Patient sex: M
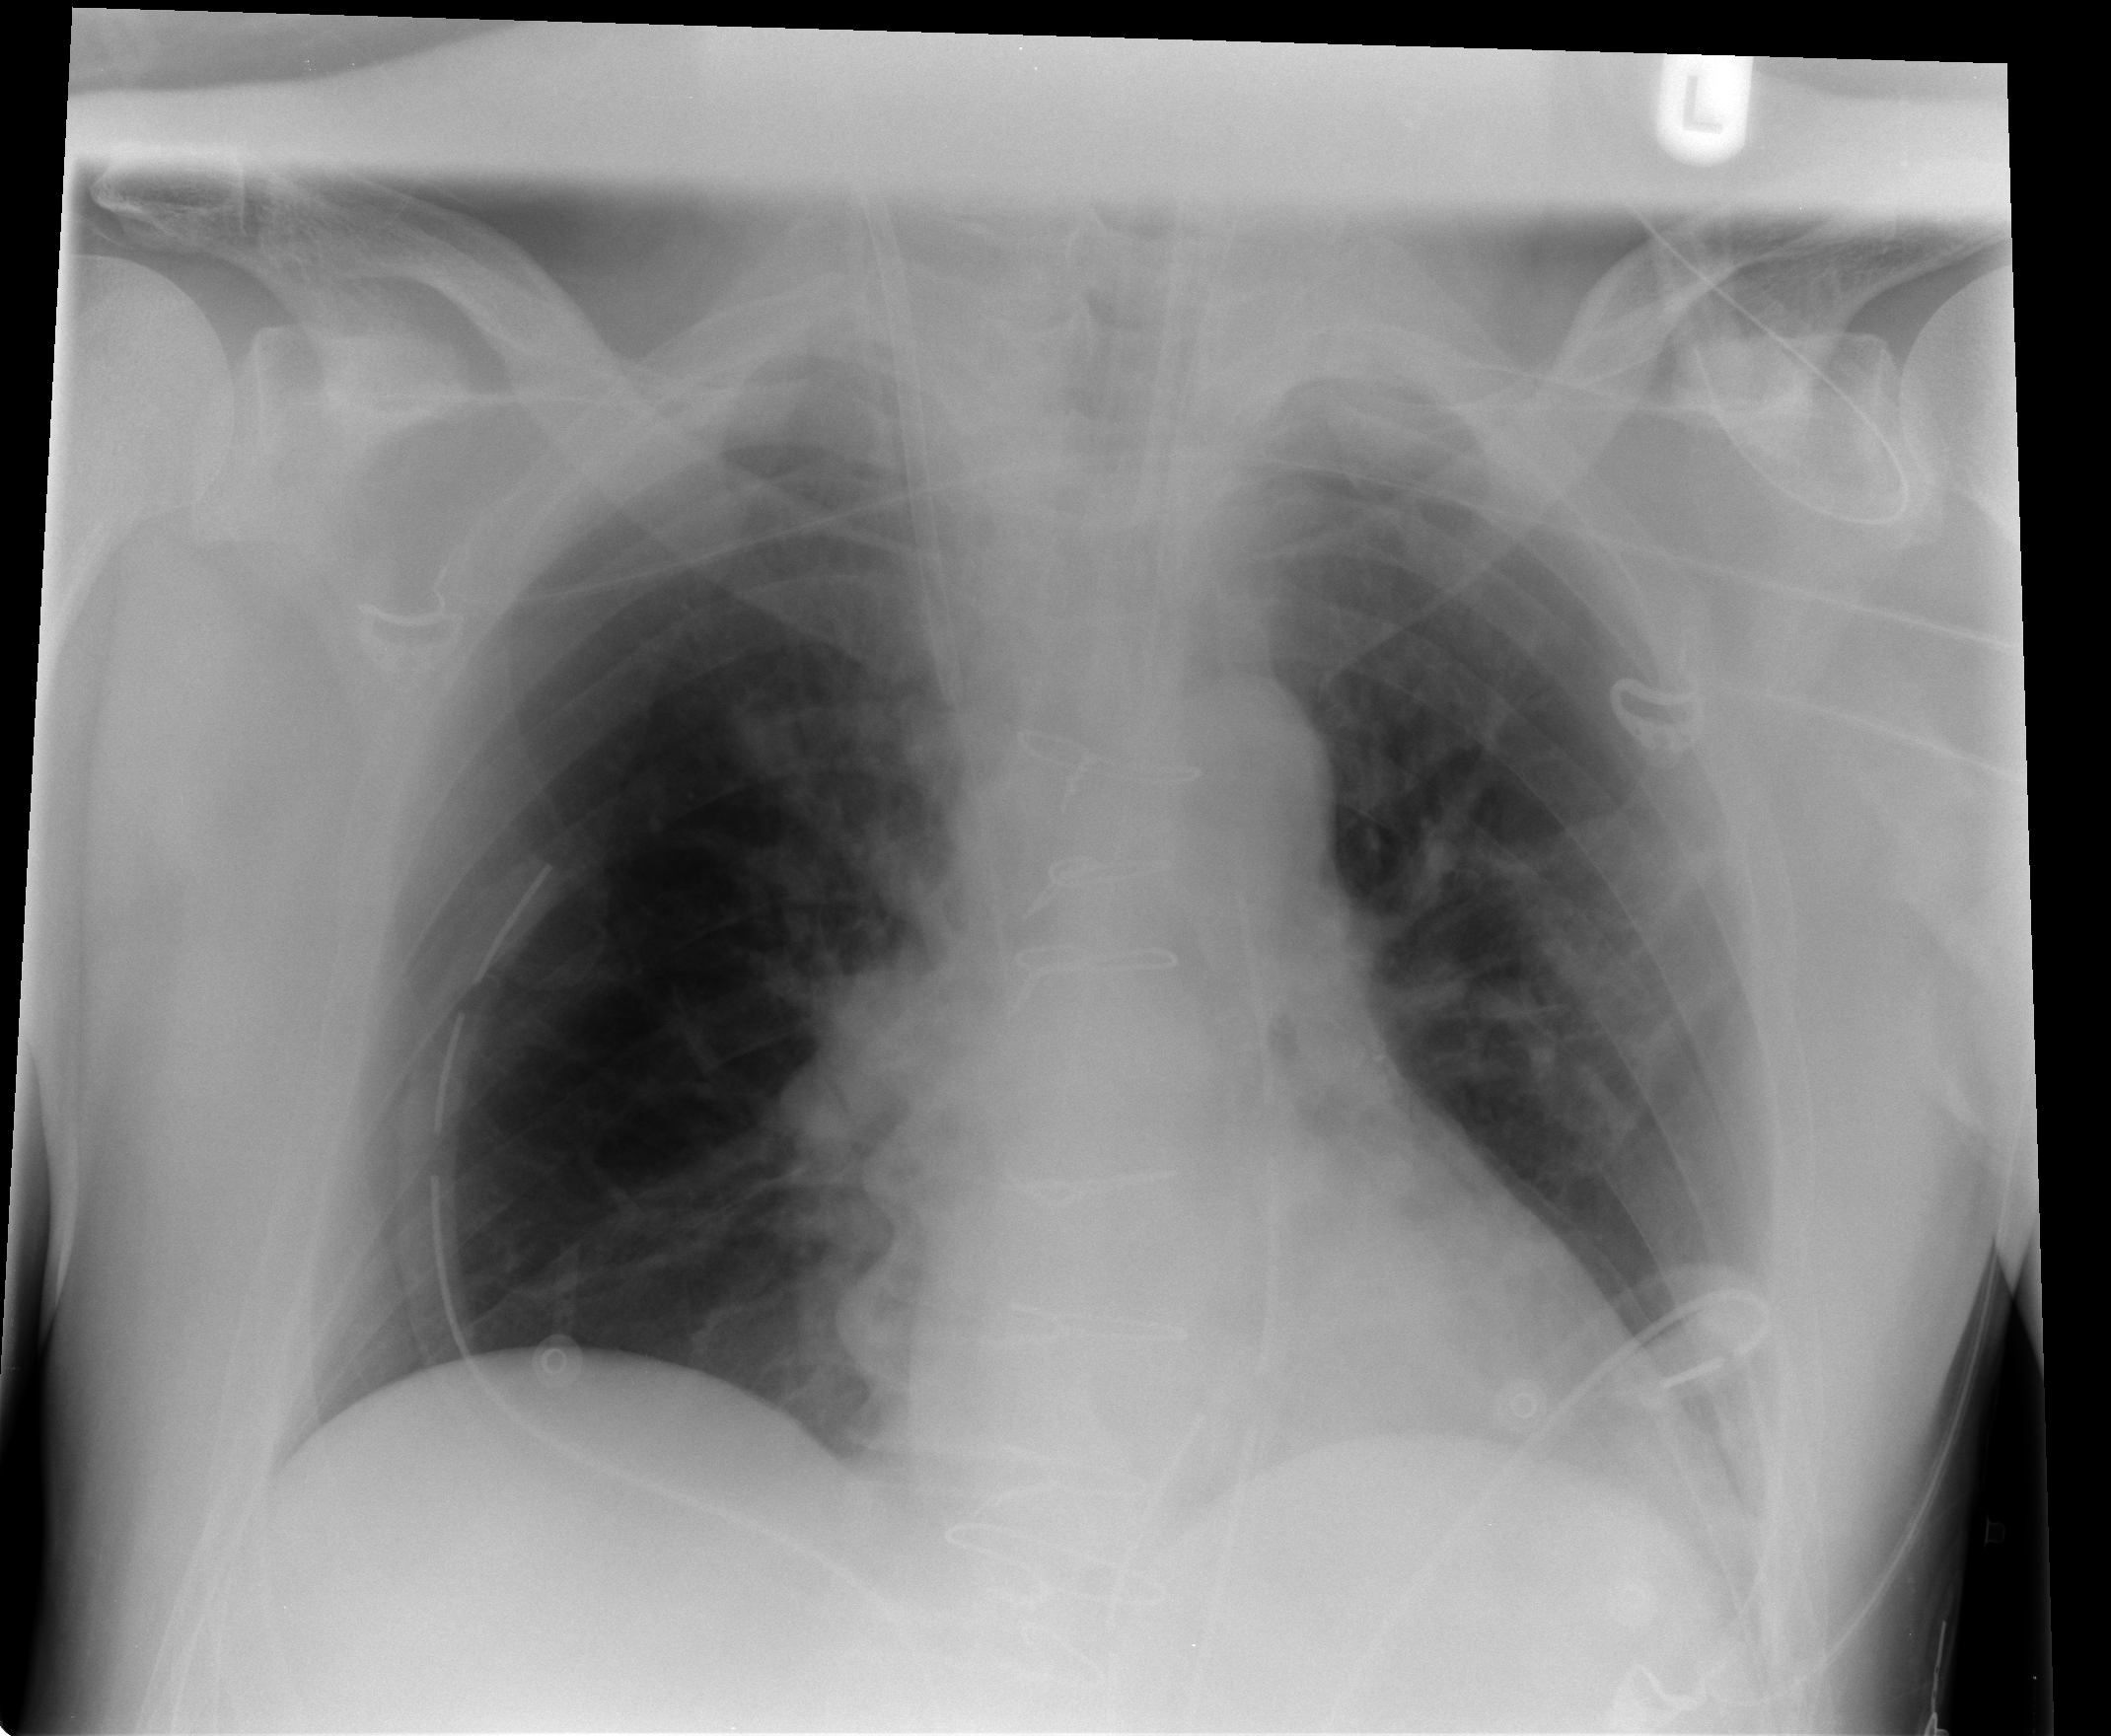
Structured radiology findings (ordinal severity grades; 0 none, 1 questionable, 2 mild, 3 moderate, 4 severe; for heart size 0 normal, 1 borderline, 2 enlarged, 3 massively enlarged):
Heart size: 0
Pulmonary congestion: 2
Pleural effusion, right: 0
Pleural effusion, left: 0
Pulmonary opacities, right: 0
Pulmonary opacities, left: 0
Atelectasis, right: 2
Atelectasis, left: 2